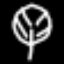
Label: leaf